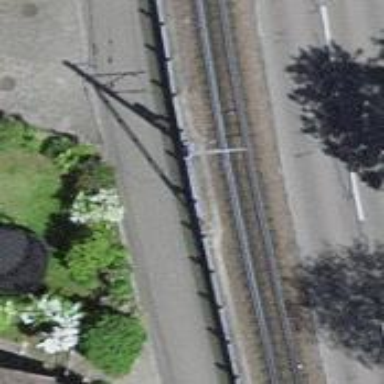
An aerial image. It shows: Tram railway with one track and electrified contact line.